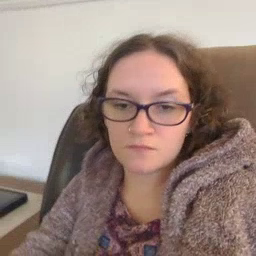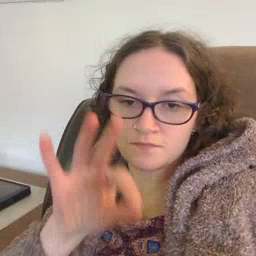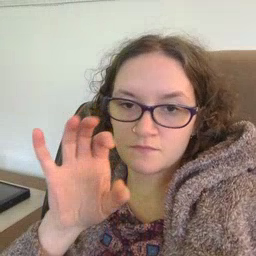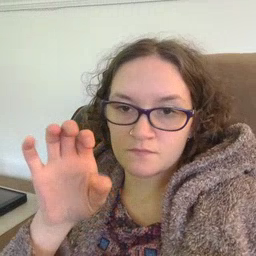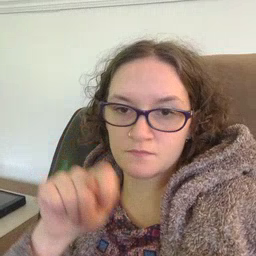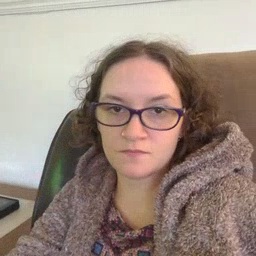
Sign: feet